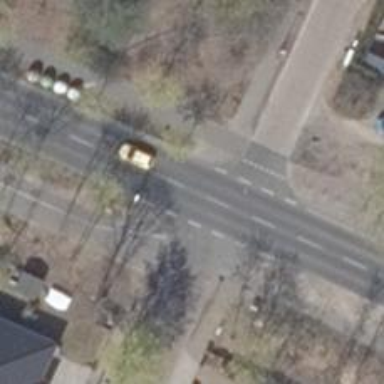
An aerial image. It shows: Asphalt footway with unmarked crossing.